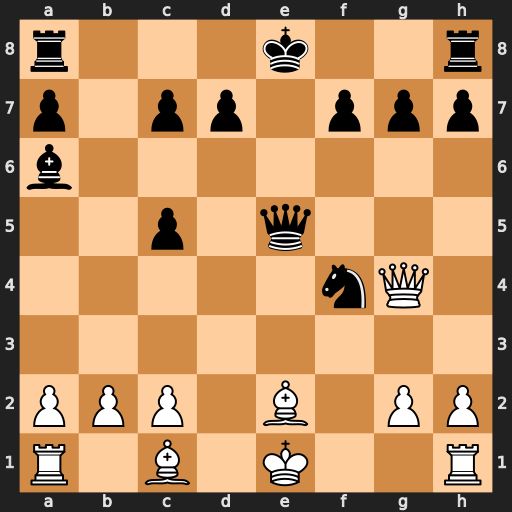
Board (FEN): r3k2r/p1pp1ppp/b7/2p1q3/5nQ1/8/PPP1B1PP/R1B1K2R
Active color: w
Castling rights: KQkq
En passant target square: -
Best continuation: Bxf4 Bxe2 Qxe2